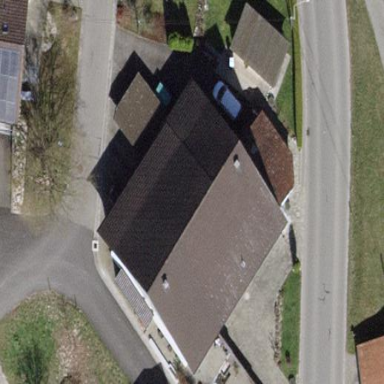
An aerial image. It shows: Semi-detached house with gabled roof.